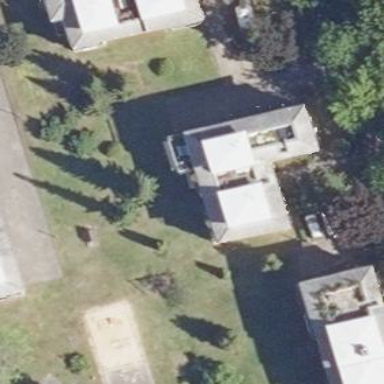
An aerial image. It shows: Hipped roof on apartment building.